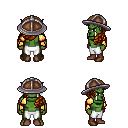
a pixel art fantasy rpg character, male body template, orc, green skin, gold arm armor, white pants, brunette left-swept hairstyle, chain helm, brown shoes, four views (front, back, left, right), 2x2 character sprite sheet, small pixel art, hard edges, no anti-aliasing